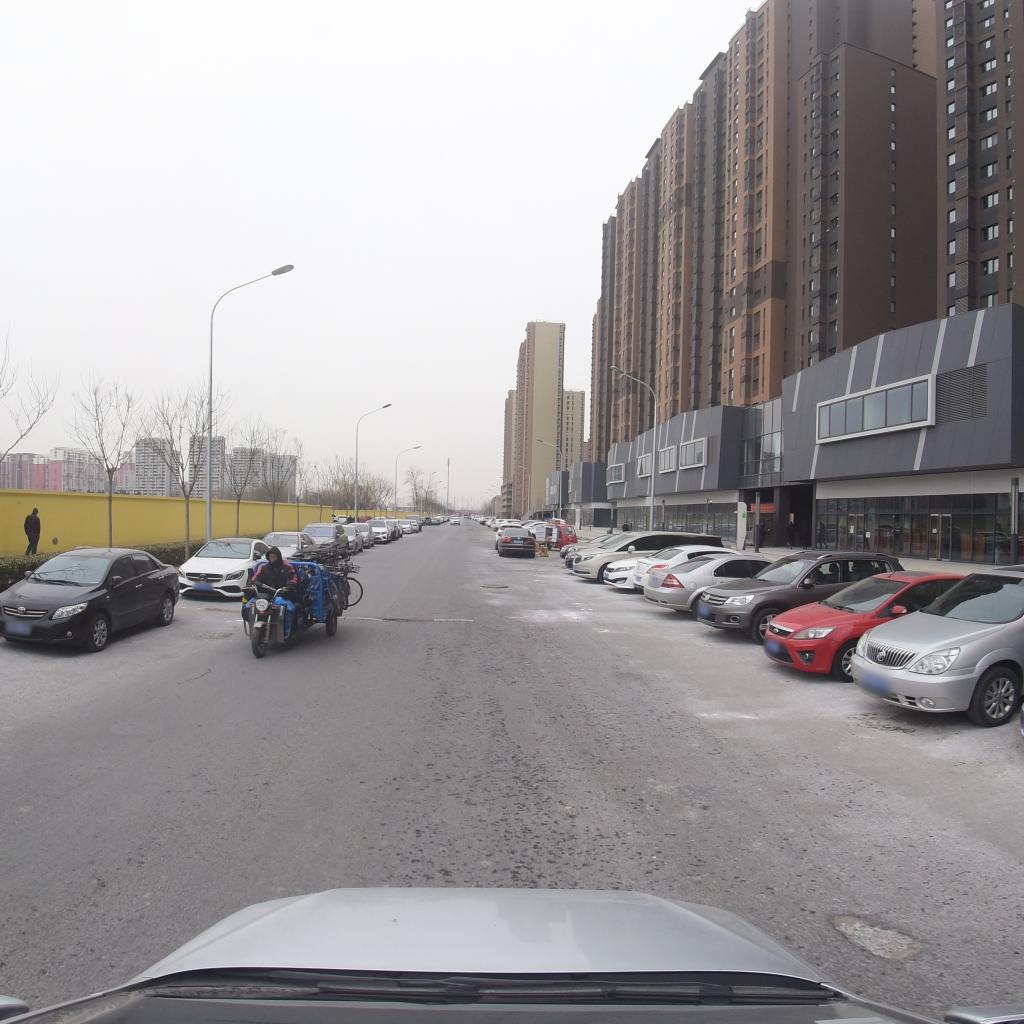
Region: Fengtai
Road damage annotations: longitudinal crack, manhole cover, manhole cover, pothole